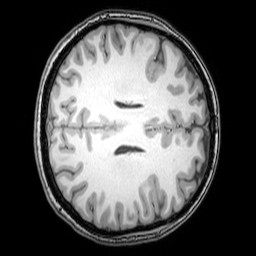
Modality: T1w
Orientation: axial
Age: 25
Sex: female
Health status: healthy
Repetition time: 0.081 s
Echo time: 0.037 s